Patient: sex F, age 63
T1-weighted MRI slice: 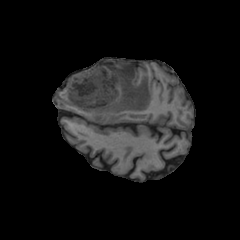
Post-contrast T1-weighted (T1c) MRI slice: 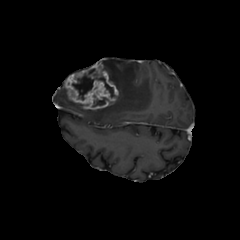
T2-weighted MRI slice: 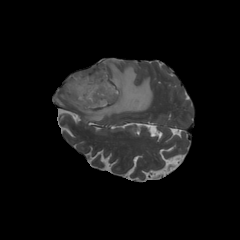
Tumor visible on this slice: yes
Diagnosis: Glioblastoma, IDH-wildtype
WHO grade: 4